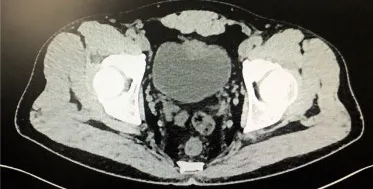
Imaging of the patient over the course of therapy. (A) The axial pelvic CT image before treatment demonstrated a mass was about 3.0 cm arising from the anterior wall of the bladder and the perivesical fat was invaded.
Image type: radiology (ct)